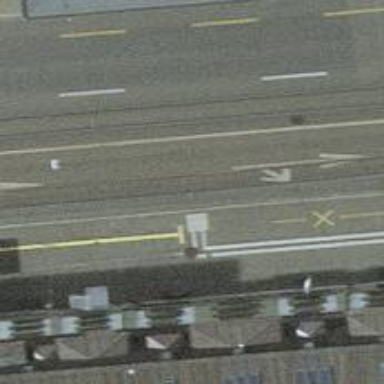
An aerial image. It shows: Bus stop for public transport with tram stop. The location serves tram services.